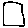
Label: square